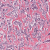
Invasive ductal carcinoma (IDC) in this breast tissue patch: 1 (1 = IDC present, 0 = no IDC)